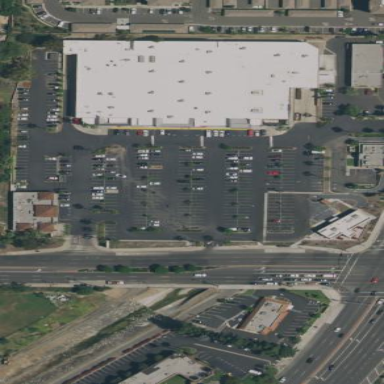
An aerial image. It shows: Retail area.